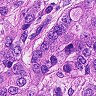
Metastatic tissue present: yes